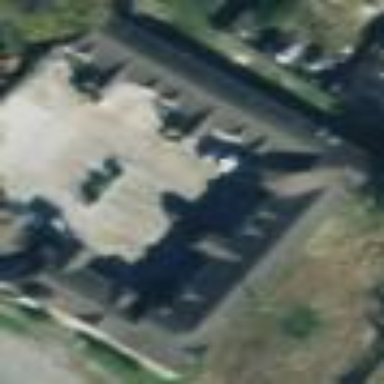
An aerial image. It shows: Building that is motel.